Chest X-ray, PA view. Patient: 33 years old, sex M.
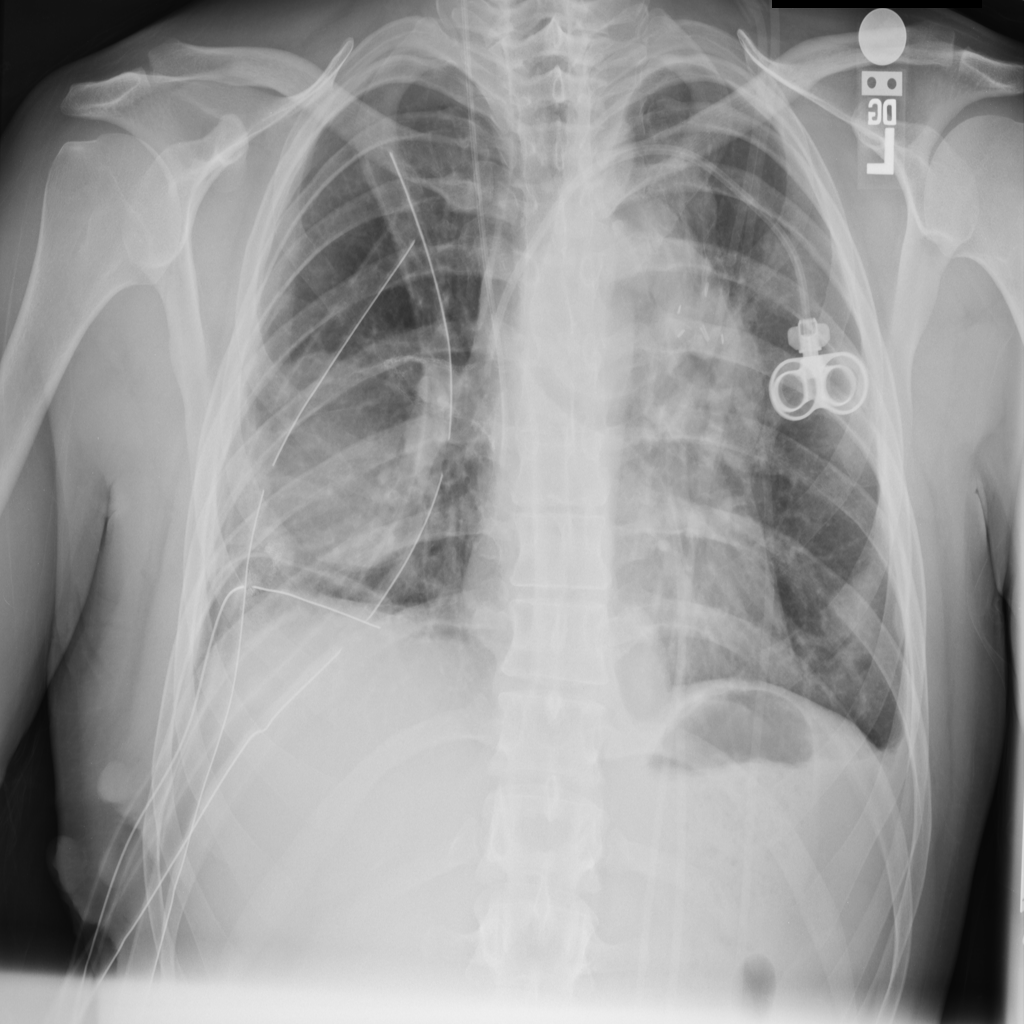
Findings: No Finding